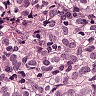
Metastatic tissue present: yes